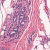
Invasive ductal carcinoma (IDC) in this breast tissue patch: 1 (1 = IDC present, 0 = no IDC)